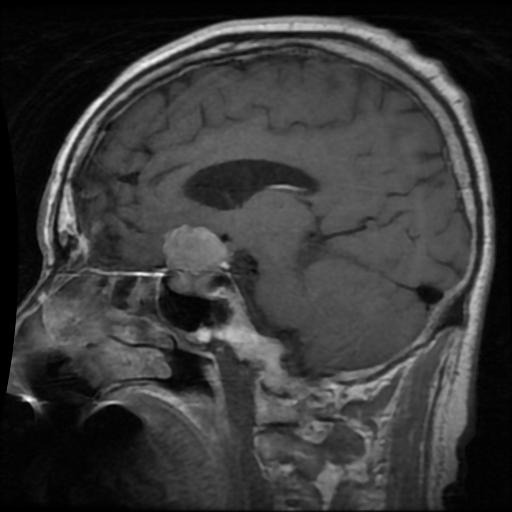
Label: pituitary